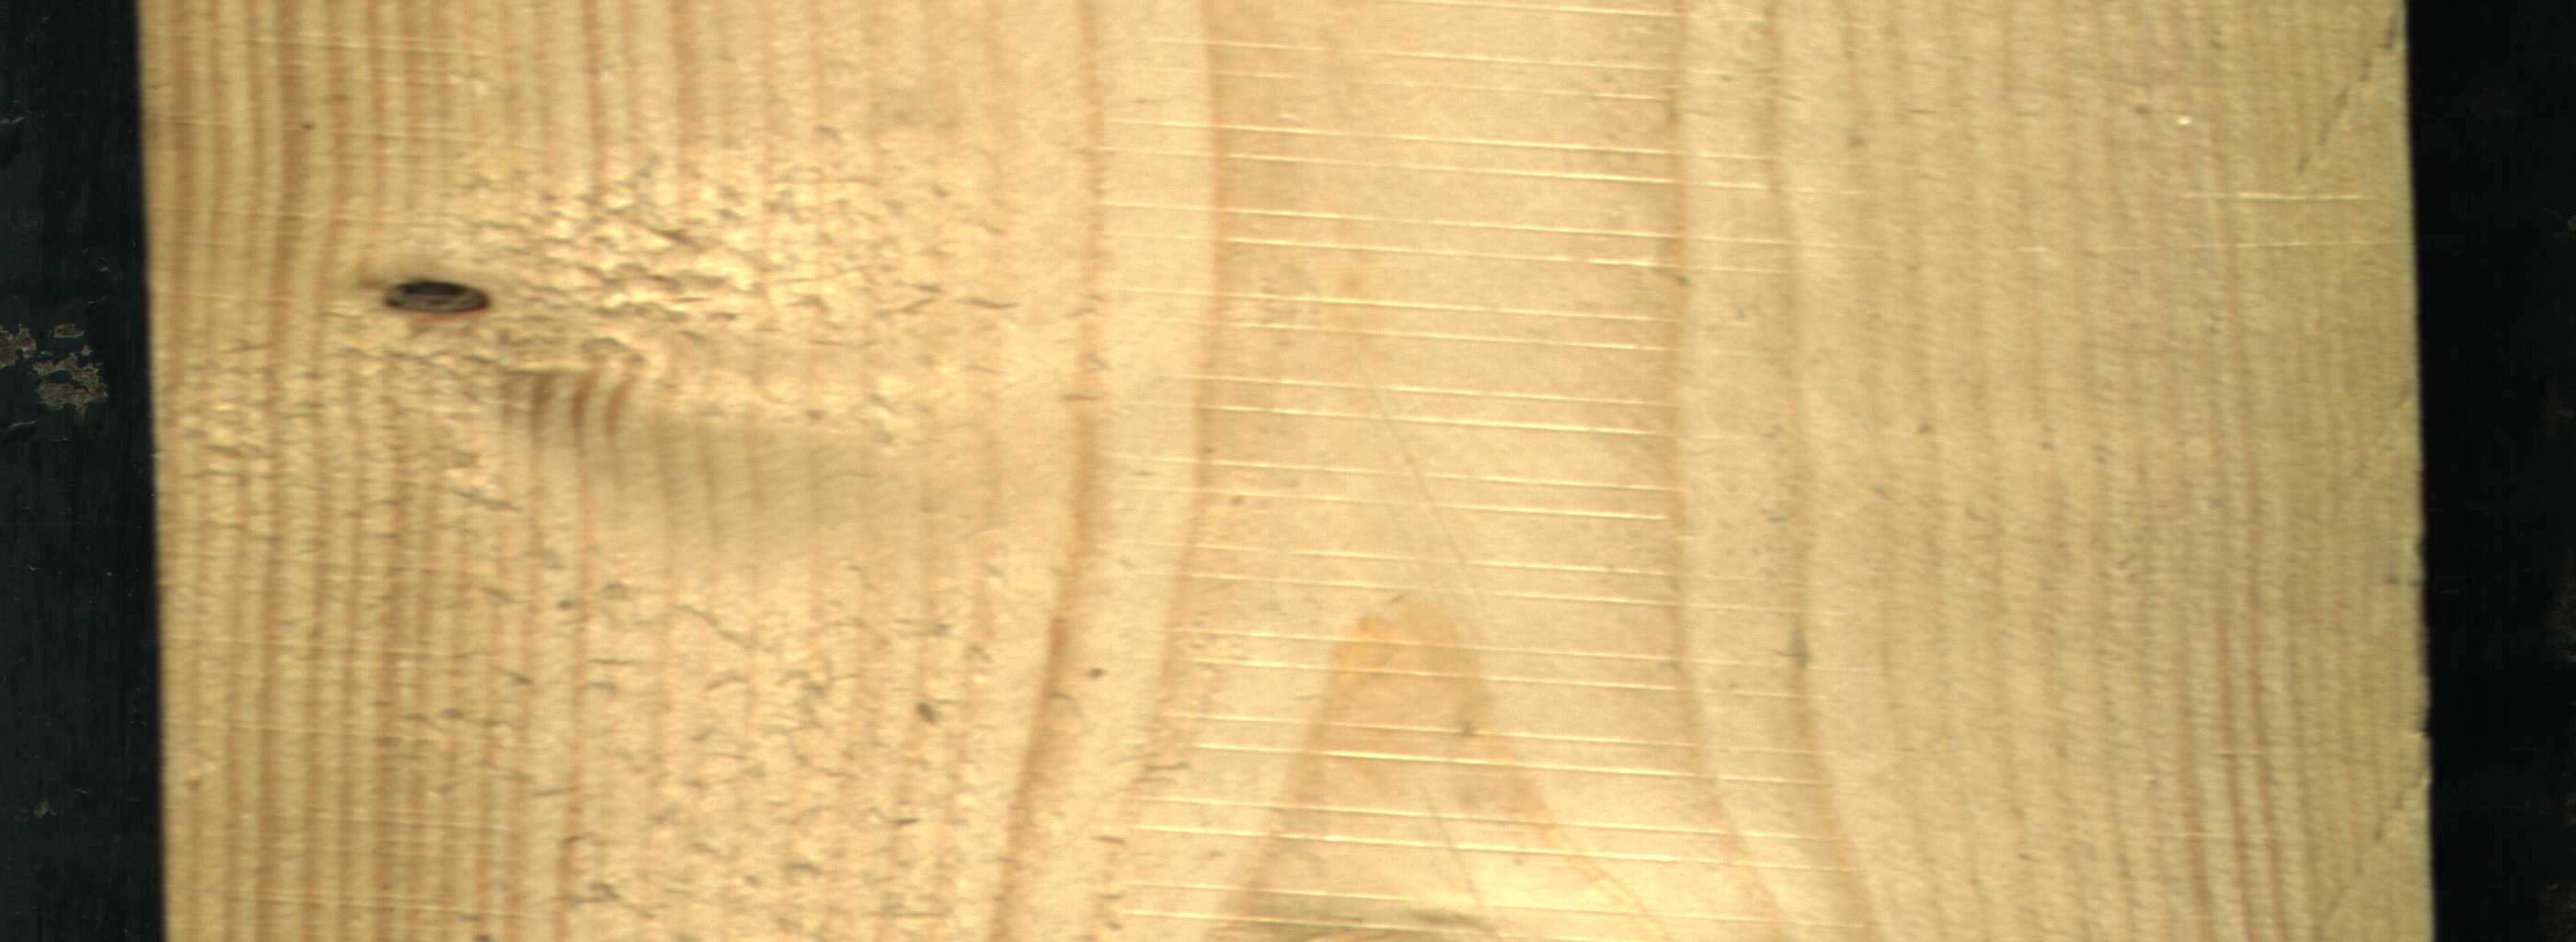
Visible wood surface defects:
Dead_Knot